Question: I'm developing an Android APP and I would like to put in some maps.
So, because of some well known IntellijIDEA bugs, I tried to follow some pieces of suggestions I've found here and there to make it work, but I'm still into trouble.
So: to import the libs I needed, I followed <URL>, also referenced here in stackoverflow.
I then created my test activity and its test layout. Here they are:
'''
package org.altervista.bertuz83.sgaget;
import android.support.v4.app.FragmentActivity;
import android.support.v4.app.FragmentTransaction;
import com.actionbarsherlock.app.ActionBar;
import com.actionbarsherlock.app.SherlockFragmentActivity;
public class Prova extends SherlockFragmentActivity implements ActionBar.TabListener {
public void onCreate(Bundle savedInstanceState) {
super.onCreate(savedInstanceState);
setContentView(R.layout.prova);
}
@Override
public void onTabSelected(ActionBar.Tab tab, FragmentTransaction ft) { }
@Override
public void onTabUnselected(ActionBar.Tab tab, FragmentTransaction ft) { }
@Override
public void onTabReselected(ActionBar.Tab tab, FragmentTransaction ft) { }
}
'''
and the layout:
'''
<?xml version="1.0" encoding="utf-8"?>
<SupportMapFragment xmlns:android="http://schemas.android.com/apk/res/android"
android:id="@+id/map"
android:layout_width="match_parent"
android:layout_height="match_parent"
android:name="com.google.android.gms.maps.SupportMapFragment"/>
'''
Here are my project and modules structure:

When I try to run this what I obtain is a
> at org.altervista.bertuz83.sgaget.Prova.onCreate(Prova.java:23)
at android.app.Activity.performCreate(Activity.java:5008)
at android.app.Instrumentation.callActivityOnCreate(Instrumentation.java:1079)
at android.app.ActivityThread.performLaunchActivity(ActivityThread.java:2139)
... 11 more
Caused by: java.lang.ClassNotFoundException: android.view.SupportMapFragment
so.. what's wrong? I've really tried everything now. I think the project is both well imported and compiled, but something is missing to run it smoothly. Any piece of suggestion is more than welcome
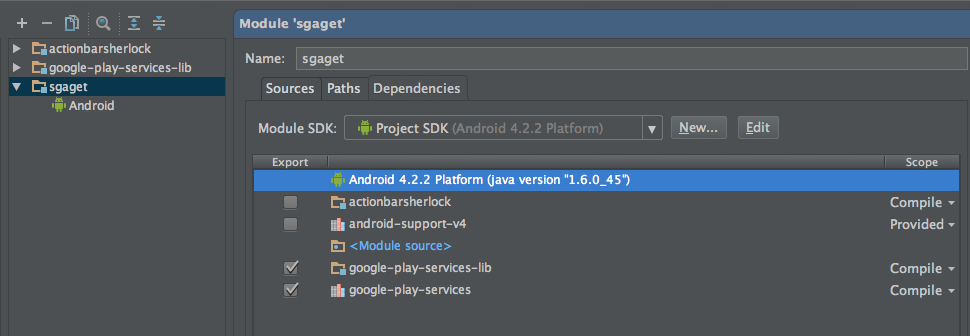
Answer: Aaaand I succeeded!
I placed a normal fragment in place of a "SupportMapFragment" which still remains in the name property of course:
'''
<fragment xmlns:android="http://schemas.android.com/apk/res/android"
android:id="@+id/map"
android:layout_width="match_parent"
android:layout_height="match_parent"
android:name="com.google.android.gms.maps.SupportMapFragment"/>
'''
case solved.